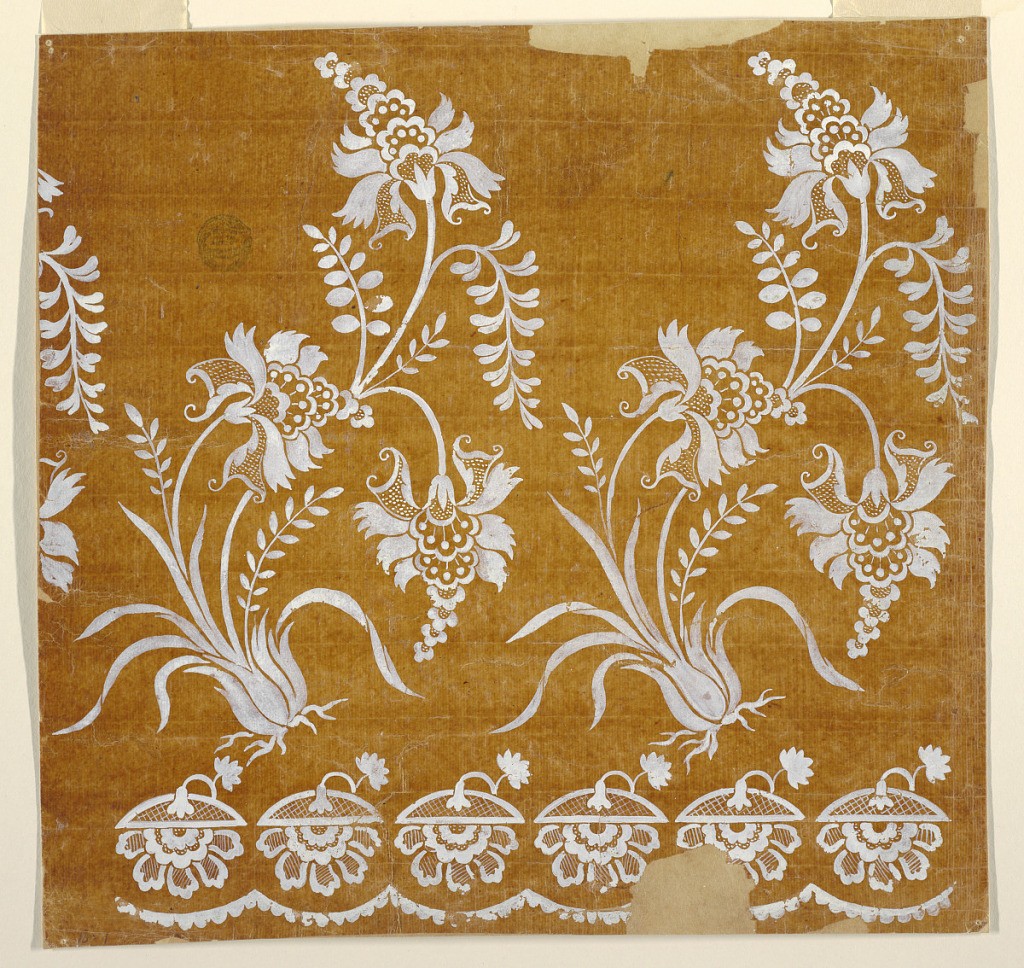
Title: Design for an Embroidered or Woven Horizontal Border of the "Fabrique de St. Ruf"
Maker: Fabrique de Saint Ruf, Lyon, France
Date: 1805–1815
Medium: Brush and white gouache on glazed tracing paper
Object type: Drawing
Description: A fantastical plant stands over three lace flowers and a scalloped edge. Somewhat more than two repeats are shown.